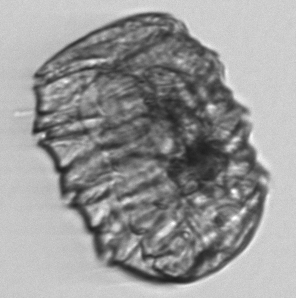
Label: Polykrikos